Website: lowes
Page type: customer-info-address
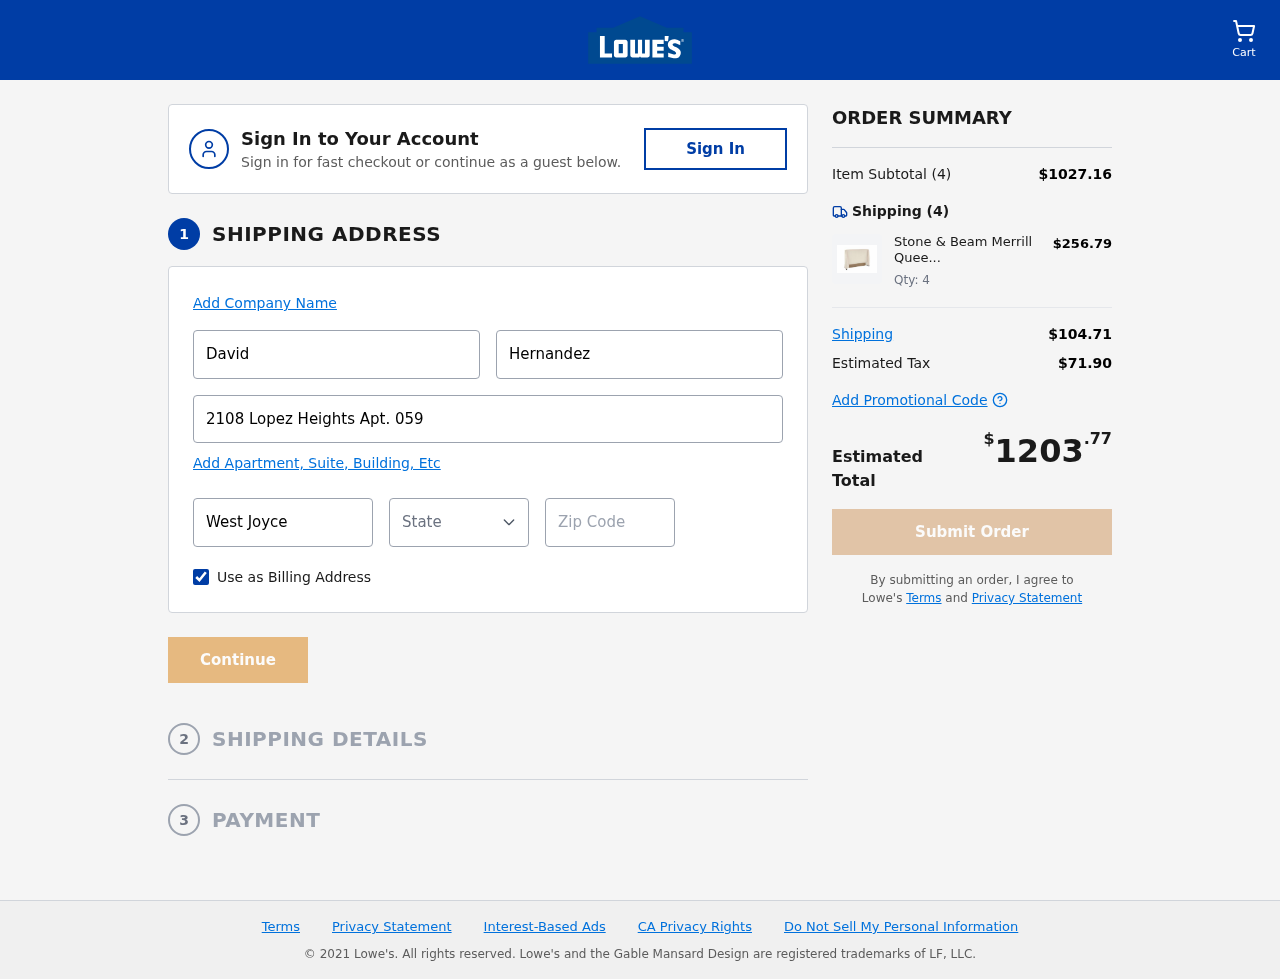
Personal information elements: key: PII_CITY
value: West Joyceshire
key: PII_FIRSTNAME
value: David
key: PII_LASTNAME
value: Hernandez
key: PII_POSTCODE
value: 98505
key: PII_STATE_ABBR
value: NY
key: PII_STREET
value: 2108 Lopez Heights Apt. 059
Product elements: key: PRODUCT1_NAME
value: Stone & Beam Merrill Queen Headboard with Decorative Nailhead Trim, 75"W, Cream
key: PRODUCT1_PRICE
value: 256.79
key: PRODUCT1_QUANTITY
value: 4
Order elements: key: ORDER_NUM_ITEMS
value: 4
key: ORDER_SUBTOTAL
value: $1027.16
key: ORDER_NUM_ITEMS2
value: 4
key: ORDER_SHIPPING_COST
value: $104.71
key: ORDER_TAX
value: $71.90
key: ORDER_TOTAL
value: $1203.77